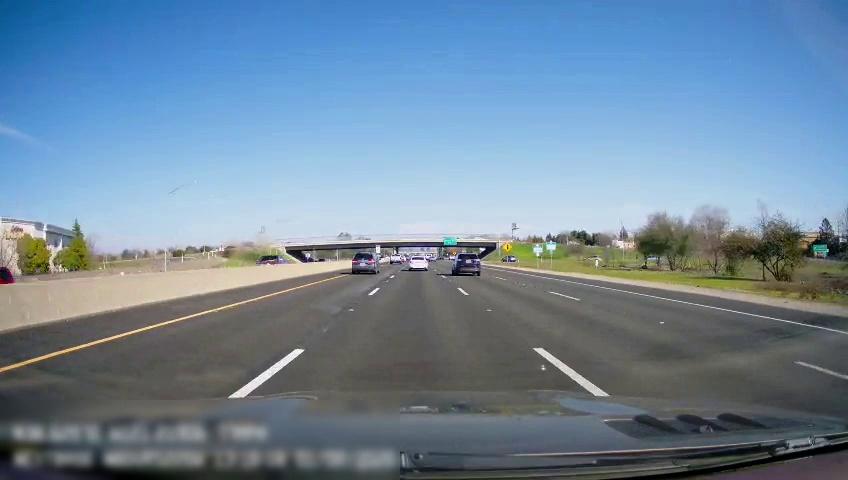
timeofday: Day
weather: Sunny
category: Drivable Space
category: Vehicles | SUV
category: Vehicles | Truck
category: Vehicles | Car
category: Vehicles | SUV
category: Vehicles | SUV
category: Vehicles | Truck
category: Lanes | Current Lane
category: Lanes | Current Lane
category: Lanes | Current Lane
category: Lanes | Alternate Lane
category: Lanes | Alternate Lane
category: Traffic | Signs